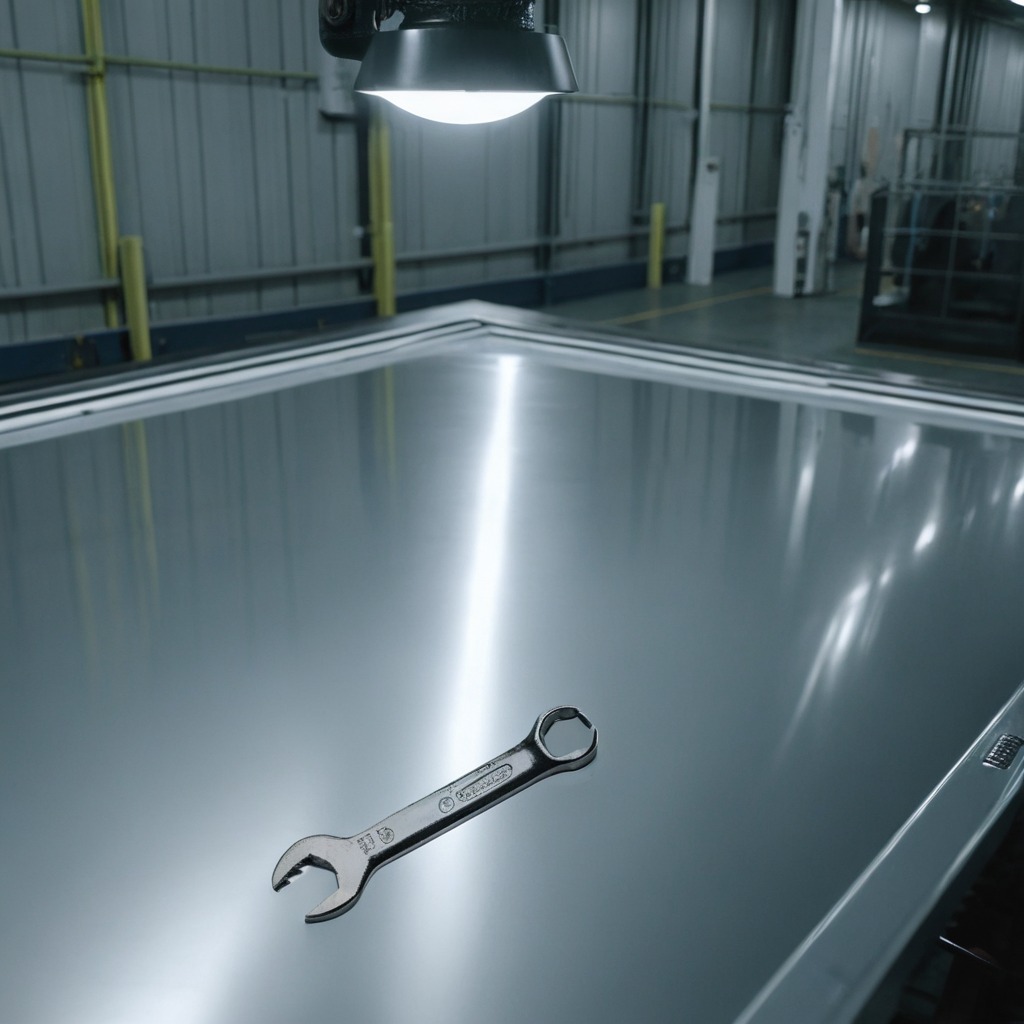
A wrench lies on a high-gloss table in a ship maintenance bay industrial lighting.